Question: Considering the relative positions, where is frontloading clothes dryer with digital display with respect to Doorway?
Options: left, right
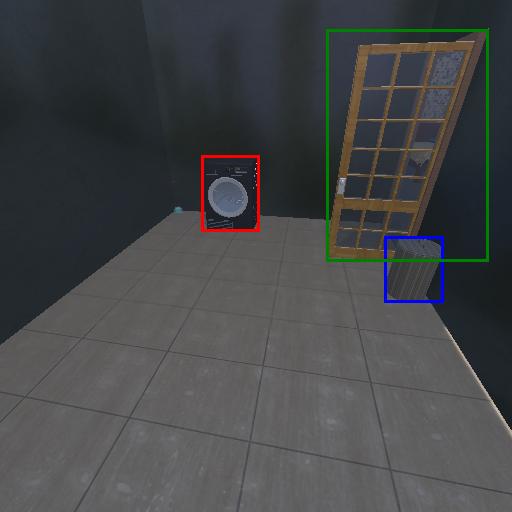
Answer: left